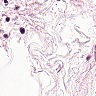
Metastatic tissue present: no